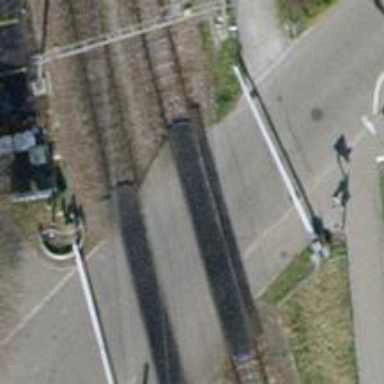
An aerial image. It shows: Level crossing at the railway with full barrier.